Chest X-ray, PA view. Patient: 37 years old, sex F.
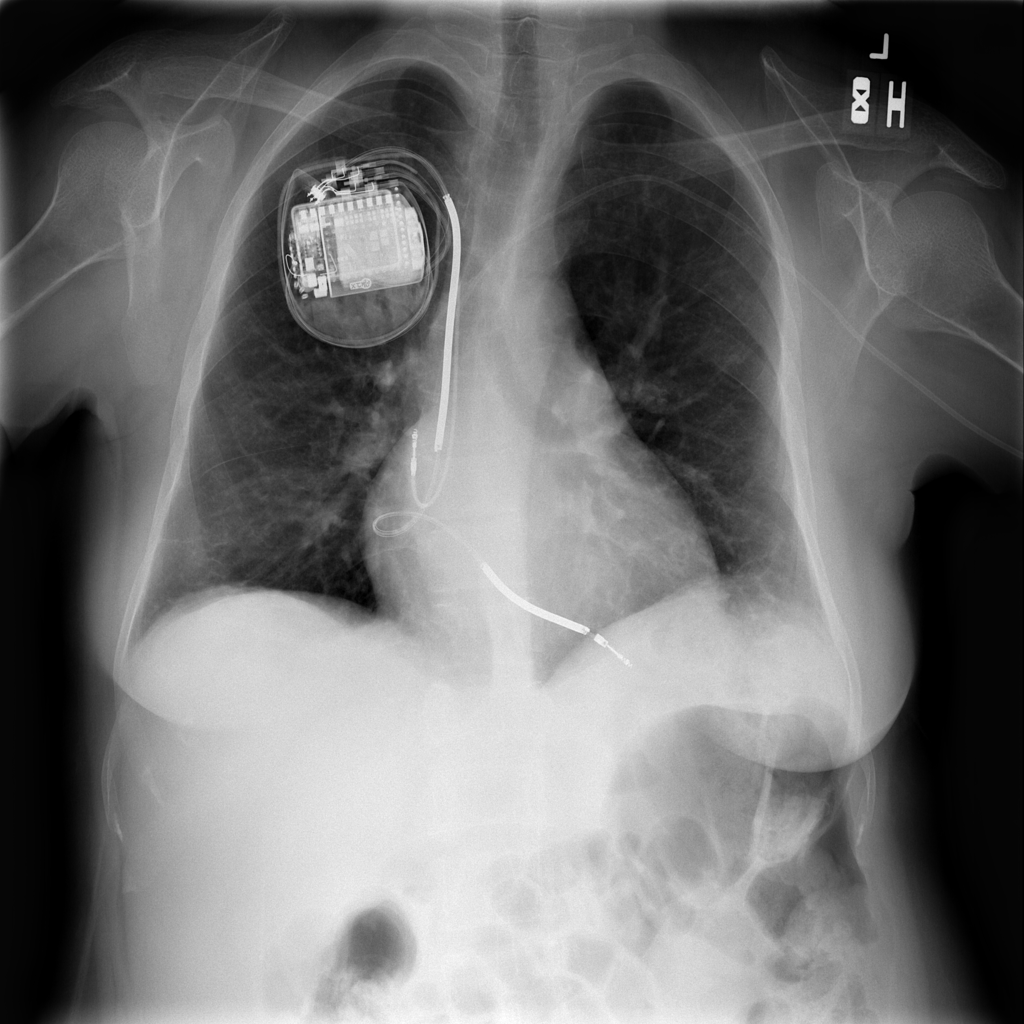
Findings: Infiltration